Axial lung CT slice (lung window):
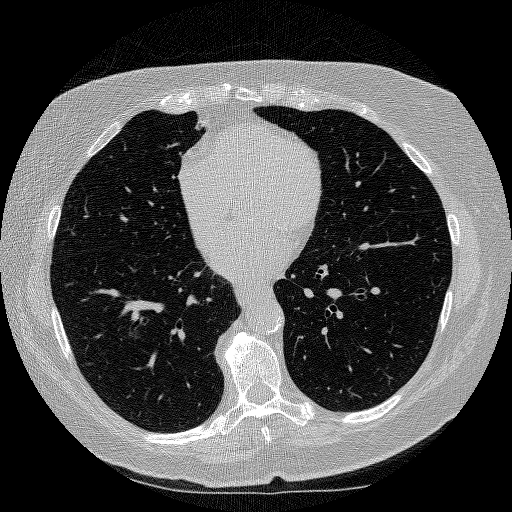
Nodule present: no